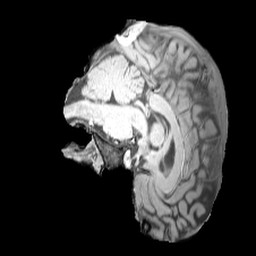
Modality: MP2RAGE
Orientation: sagittal